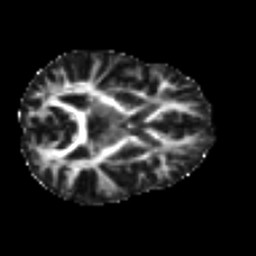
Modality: FA
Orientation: axial
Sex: female
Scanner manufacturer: ge
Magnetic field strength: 3 T
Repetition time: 7 s
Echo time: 0.08 s